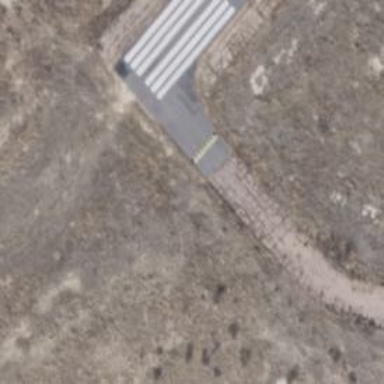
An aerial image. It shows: Asphalt taxiway in the airport.